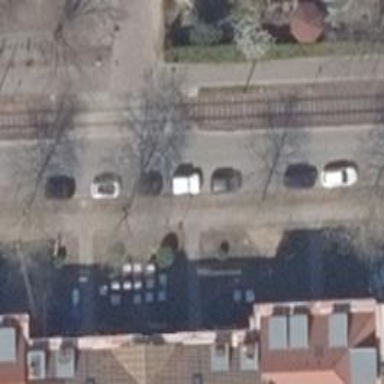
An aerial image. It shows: Tertiary road with sidewalks on both sides.